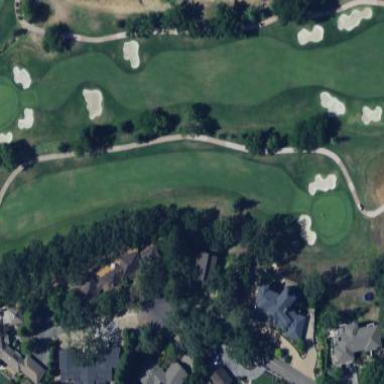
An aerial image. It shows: Scenic golf fairway.